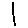
Label: line